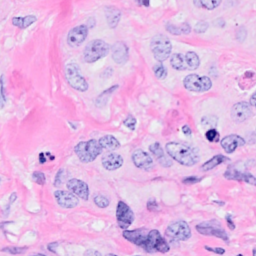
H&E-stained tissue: Breast